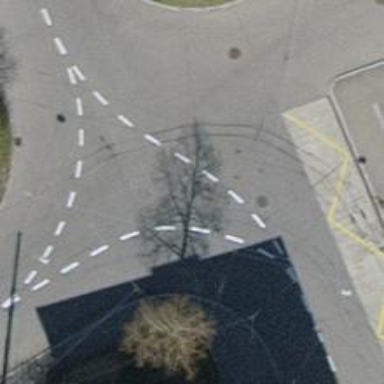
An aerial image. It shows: Unclassified road with asphalt surface. There are trolley wires overhead.